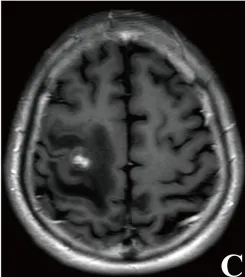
Brain MRI images of patient 1. Axial, coronal, and sagittal contrast enhanced-T1 weighted images showing a lesion with heterogeneous ring-enhancement (C-E).
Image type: radiology (mri)